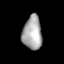
Tissue: lung
Cell type: Fibroblasts
Senescence score: 0.5505
Nuclear area (px): 636
Mean DAPI intensity: 168.027